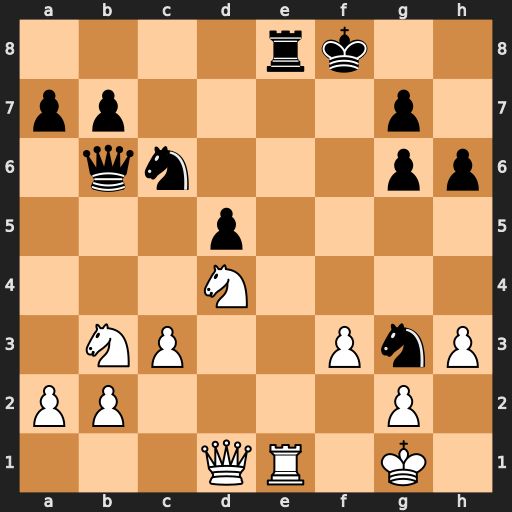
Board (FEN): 4rk2/pp4p1/1qn3pp/3p4/3N4/1NP2PnP/PP4P1/3QR1K1
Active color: w
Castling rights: -
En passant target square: -
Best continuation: Rxe8+ Kxe8 Qe1+